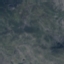
Land use / land cover: HerbaceousVegetation